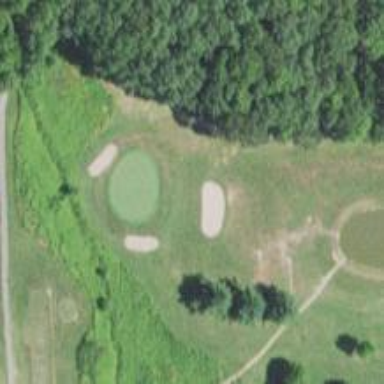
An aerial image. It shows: Golf green.